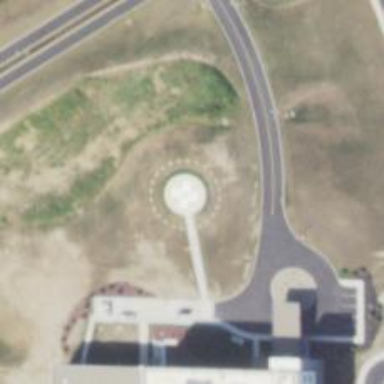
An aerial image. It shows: Image of helipad at airport.